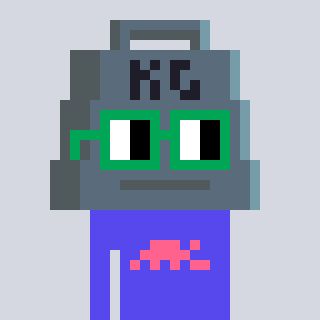
a pixel art character with square green glasses, a weight-shaped head and a computerblue-colored body on a cool background